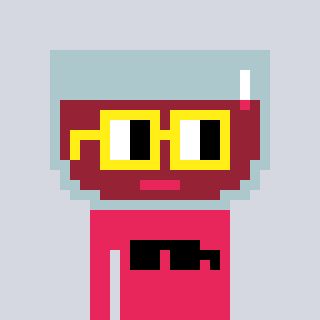
a pixel art character with square yellow glasses, a wine-shaped head and a redpinkish-colored body on a cool background